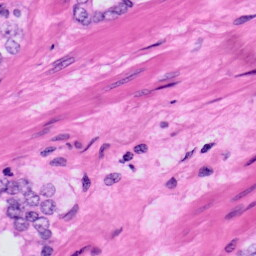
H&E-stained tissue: Prostate